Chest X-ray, AP view. Patient: 51 years old, sex M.
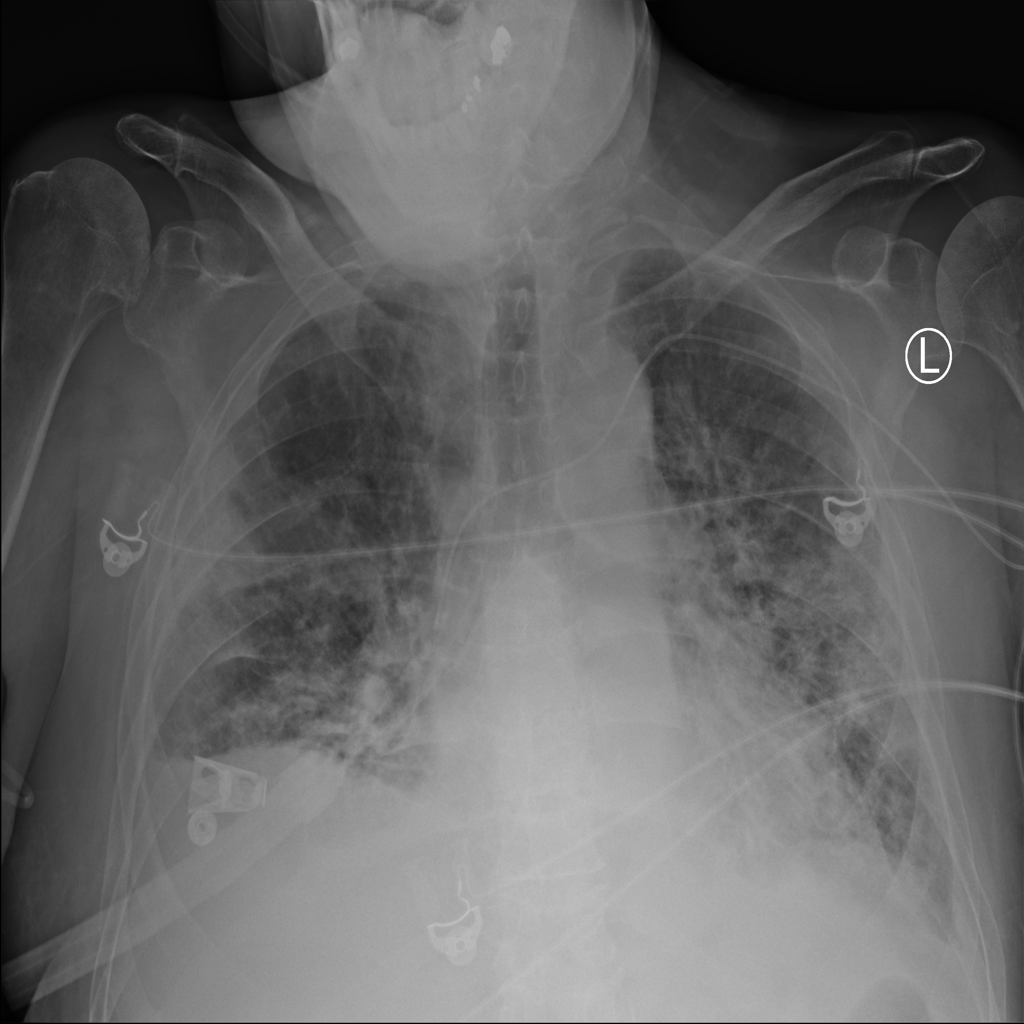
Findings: No Finding